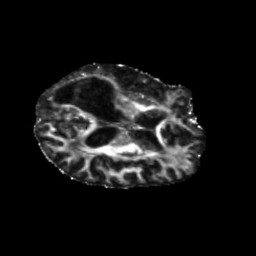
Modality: FA
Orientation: axial
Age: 65
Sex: female
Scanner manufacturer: siemens
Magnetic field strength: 3 T
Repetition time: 5.25 s
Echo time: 0.08 s